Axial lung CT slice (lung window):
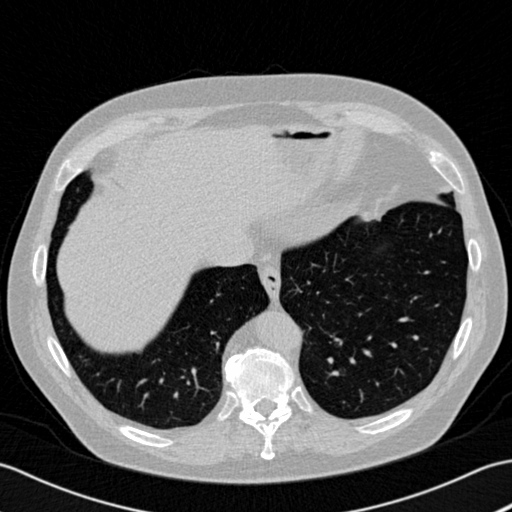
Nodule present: no